Question: I tried to pass a database record from my server-side application to my client-side application. On the client-side I need to store my data into a 'TStrings' collection.
When I pass a multiline field, I receive two separate data items at the client-side, instead of one multiline data item! I've also tried to do that with Unicode UTF8 based commands, but unfortunately the result is same.
Server-side code:
'''
procedure TForm1.IdCmdTCPServer1CommandHandlers0Command(ASender: TIdCommand);
var
myData: TStrings;
begin
myData := TStringList.Create;
myData.Add('12'); // ID
myData.Add('This is a multi line' + #13#10 + 'description.'); // Descriptions
myData.Add('Thom Smith'); // Name
try
ASender.Context.Connection.Socket.Write(myData, True{, TIdTextEncoding.UTF8});
finally
myData.Free;
end;
end;
'''
'myData' debug-time values on server-side are:
'''
myData[0] = '12'
myData[1] = 'This is a multi line'#$D#$A'description.'
myData[2] = 'Thom Smith'
'''
Client-side code:
'''
procedure TForm1.Button1Click(Sender: TObject);
var
myData: TStrings;
begin
with TIdTCPClient.Create(nil) do
begin
Port := 1717;
Host := 'localhost';
try
Connect;
//IOHandler.DefStringEncoding := TIdTextEncoding.UTF8;
myData := TStringList.Create;
try
SendCmd('greating');
Socket.ReadStrings(myData, -1{, TIdTextEncoding.UTF8});
eID.Text := myData[0]; // ID TEdit
mDes.Text := myData[1]; // Descriptions TMemo
eTelNo.Text := myData[2]; // Name TEdit
finally
myData.Free;
end;
finally
Disconnect;
Free;
end;
end;
end;
'''
'myData' debug-time valuese on client-side:
myData[0] = '12'
myData<URL> = 'This is a multi line'
myData[2] = 'description.'
Telnet result:

Actually, 'myData[2]' that should keep ''Thom Smith'' was replaced with the second line of the Description field! and there are no items after 'myData[2]'. 'myData[3]' is not accessible any more.
I think this issue is related to Indy's 'Write' or 'ReadStrings' procedures, because it sends ItemCount as 3, but it sends two items (one correct, and next beaked to two items!).
How can I pass a Carriage Return character to the other side without having the 'Write' procedure break 'myData[1]' into two separate lines?
Thanks a lot.
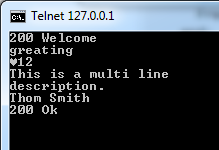
Answer: If you want 'TStrings.Text' be oblivious to special characters - you should escape them before sending by net, and un-escape after that. There are a lot of ways of escaping, so choose one that suits you.
'''
function EscapeString:(String): String --- your choice
function DeEscapeString:(String): String --- your choice
procedure SendEscapedStrings(const socket: TIdSocket; const data: TStrings);
var s: string; temp: TStringList;
begin
temp := TStringList.Create;
try
temp.Capacity := data.Count;
for s in data do
temp.Add( EscapeString( s ) );
socket.Write(temp);
finally
temp.Destroy;
end;
end;
procedure ReadDeescapedStrings(const socket: TIdSocket; const data: TStrings);
var s: string; temp: TStringList;
begin
temp := TStringList.Create;
try
Socket.ReadStrings(temp, -1);
data.Clear;
data.Capacity := temp.Count;
for s in temp do
temp.Add( DeEscapeString( s ) );
finally
temp.Destroy;
end;
end;
'''
Now the question is what would you choose for 'DeEscapeString' and 'EscapeString' ? The options are many.
- - - <URL>
---
> what kind of escaping
If you ask for suggestion i would suggest not using raw TCP Server. There is well-known and standard HTTP protocol, there are many libraries for Delphi implementing both HTTP server and HTTP client. And in the protocol (and libraries) there are already decided things like ciphering, compressing, languages support, etc. And if somethign goes wrong - you can take any HTTP sniffer and see who is in the wrong- clent or server - with your own eyes. Debugging is much simpler.
If you are just starting, i suggest you looking into HTTP+JSON Synopse mORMot library, maybe it would cover your needs. You can take sample server code from <URL> for example, or from demos in the lib.
Then, if to arrange around raw TCP server, i'd send compressed data, so it would work better (networks are slower than CPU usually). See <URL>.
Sending:
- - - 'TStringStream'- - - -
Receiving
- - - - 'TBytesStream'- - - - -
Now, if you really don't want ot change almost anything, then JCL escaping would hopefully be enough for you. At least it worked for me, but my task was very different and was not about networks at all. But you can just test them all and see how it works for you.